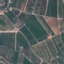
Land use / land cover: PermanentCrop